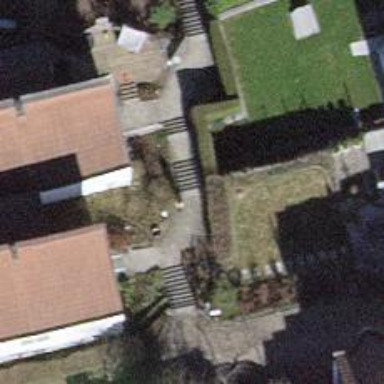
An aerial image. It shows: Road with steps.